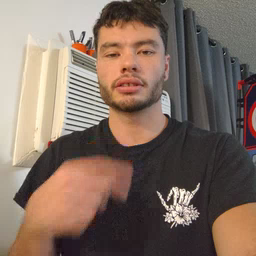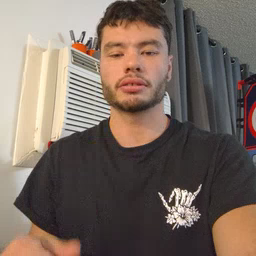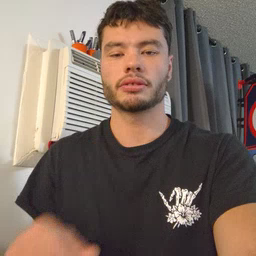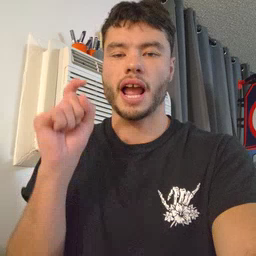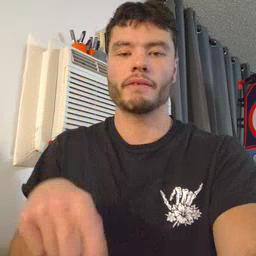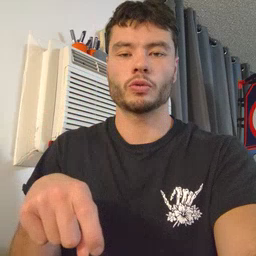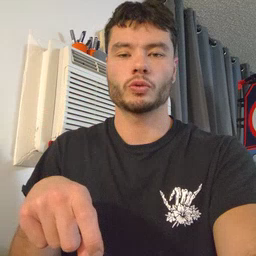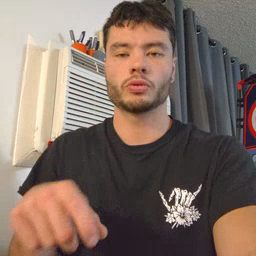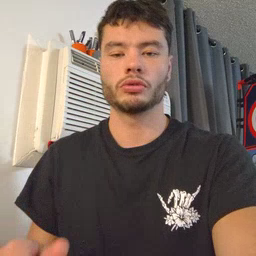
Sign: haveto